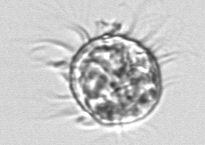
Label: Leegaardiella_ovalis